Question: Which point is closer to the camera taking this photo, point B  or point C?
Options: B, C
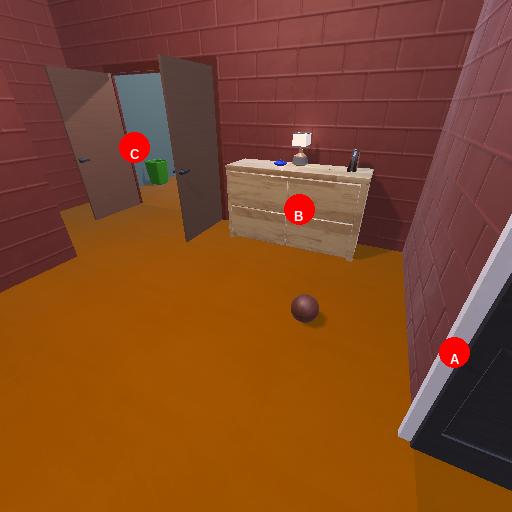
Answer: B